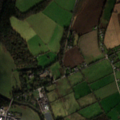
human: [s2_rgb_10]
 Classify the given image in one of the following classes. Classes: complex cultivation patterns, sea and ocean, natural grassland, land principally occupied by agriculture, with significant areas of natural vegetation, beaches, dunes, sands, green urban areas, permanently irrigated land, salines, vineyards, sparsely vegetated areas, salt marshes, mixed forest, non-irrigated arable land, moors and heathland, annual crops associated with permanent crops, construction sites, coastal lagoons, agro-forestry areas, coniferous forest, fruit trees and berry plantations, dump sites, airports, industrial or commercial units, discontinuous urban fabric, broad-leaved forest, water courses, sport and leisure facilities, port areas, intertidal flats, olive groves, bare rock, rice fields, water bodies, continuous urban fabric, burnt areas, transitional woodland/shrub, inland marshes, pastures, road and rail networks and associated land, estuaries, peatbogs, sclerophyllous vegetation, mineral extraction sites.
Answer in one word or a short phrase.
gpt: discontinuous urban fabric, non-irrigated arable land, pastures, broad-leaved forest